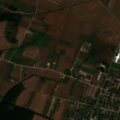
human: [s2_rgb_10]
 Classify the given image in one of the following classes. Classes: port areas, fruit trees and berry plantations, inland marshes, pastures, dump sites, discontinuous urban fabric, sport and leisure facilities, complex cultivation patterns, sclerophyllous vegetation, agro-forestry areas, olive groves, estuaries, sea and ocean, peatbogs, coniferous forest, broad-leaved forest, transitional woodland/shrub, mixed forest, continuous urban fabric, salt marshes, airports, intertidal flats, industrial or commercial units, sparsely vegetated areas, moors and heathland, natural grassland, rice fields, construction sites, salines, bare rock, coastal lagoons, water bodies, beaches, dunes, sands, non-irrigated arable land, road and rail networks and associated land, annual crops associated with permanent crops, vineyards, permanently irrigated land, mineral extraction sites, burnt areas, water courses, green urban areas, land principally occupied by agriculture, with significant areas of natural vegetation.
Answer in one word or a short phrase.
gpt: discontinuous urban fabric, non-irrigated arable land, complex cultivation patterns, broad-leaved forest